Question: I'm using the Leaflet Marker Cluster plugin with custom div elements to represent a cluster icon. When a group of markers on a map is clustered, a cluster icon appears in place of them. Hovering over the cluster icon reveals a polygon shape on the map indicating the area the cluster icon covers. I want the icons to sit in the middle of the polygon. However, they all seem to be slightly to the bottom right of the center. Here's an image to show what I mean. The black lined shapes indicate the polygon, the red lines where the middle of the polygon is and the blue circles are the cluster icons.
<URL>

They blue circles are all slightly to the bottom right of the centre in my application. The CSS for my cluster icons is:
'''
.marker-cluster-div {
width: 40px;
height: 40px;
font-size: 12px;
border-radius: 50%;
color: black;
font-weight: bold;
text-align: center;
vertical-align: middle;
line-height: 40px;
}
'''
Is there any easy way to force an element to the left and up from where it was originally positioned?
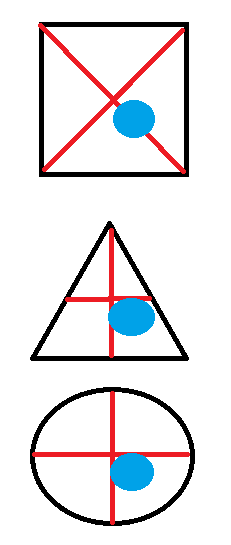
Answer: Make sure the parent element of .marker-cluster-div has a and apply this css:
'''
.marker-cluster-div {
position: absolute;
width: 40px;
height: 40px;
top: 50%;
margin-top: -20px;
left: 50%;
margin-left: -20px;
font-size: 12px;
border-radius: 50%;
color: black;
font-weight: bold;
text-align: center;
vertical-align: middle;
line-height: 40px;
}
'''